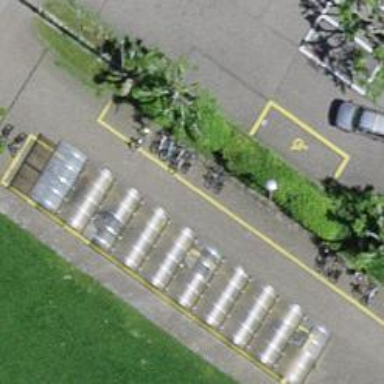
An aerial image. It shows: Bicycle parking facility.